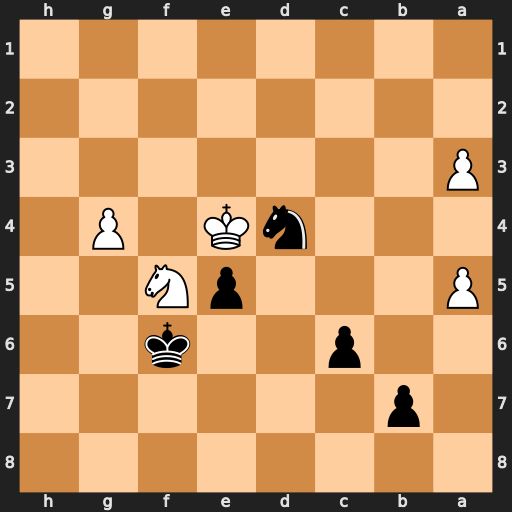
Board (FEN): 8/1p6/2p2k2/P3pN2/3nK1P1/P7/8/8
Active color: b
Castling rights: -
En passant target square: -
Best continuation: Nxf5 gxf5 c5 a4 c4 a6 bxa6